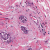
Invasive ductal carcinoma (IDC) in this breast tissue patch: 1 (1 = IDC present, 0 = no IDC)